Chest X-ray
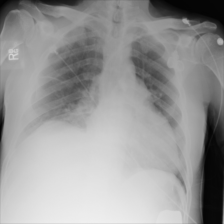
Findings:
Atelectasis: negative
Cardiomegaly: negative
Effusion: negative
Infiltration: negative
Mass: negative
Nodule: negative
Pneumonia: negative
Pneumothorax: negative
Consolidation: positive
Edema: negative
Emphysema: negative
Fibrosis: negative
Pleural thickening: negative
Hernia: negative